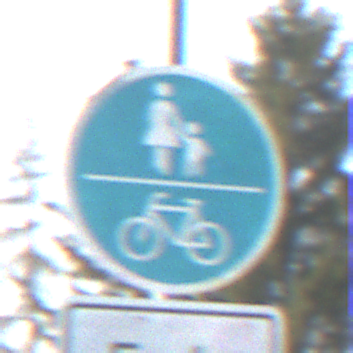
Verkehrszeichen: GemeinsamerGehUndRadweg
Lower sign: HinweisDurchVerbaleAngabe2
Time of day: Midday
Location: Outdoor (Suburban)
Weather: PartlyCloudy
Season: NotSpecified
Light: Natural